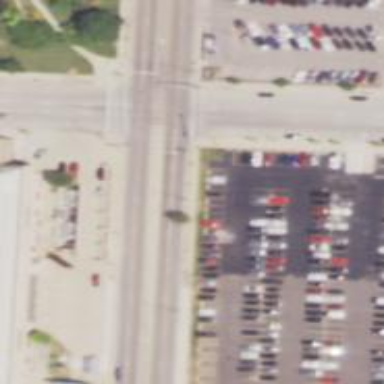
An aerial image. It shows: Solid crossing edge road marking.